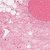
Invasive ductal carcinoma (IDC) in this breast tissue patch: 0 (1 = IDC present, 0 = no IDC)